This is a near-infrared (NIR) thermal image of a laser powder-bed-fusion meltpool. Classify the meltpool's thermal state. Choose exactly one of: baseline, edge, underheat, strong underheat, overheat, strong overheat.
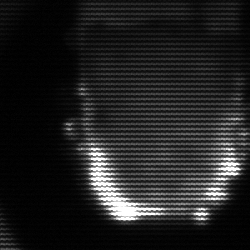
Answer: baseline